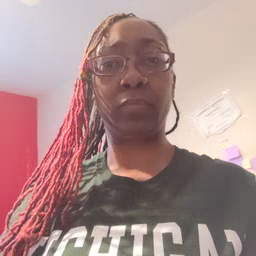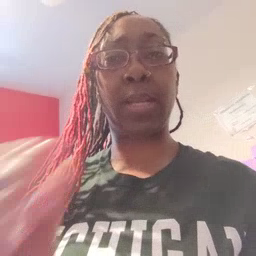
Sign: lion